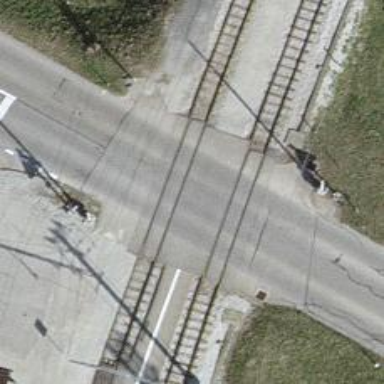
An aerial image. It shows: Full barrier level crossing along the railway.